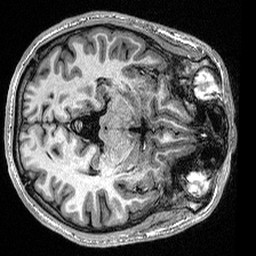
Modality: T1w
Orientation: axial
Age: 20
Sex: male
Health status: healthy
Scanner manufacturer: siemens
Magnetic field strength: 1.5 T
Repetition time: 2.73 s
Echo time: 0.00357 s